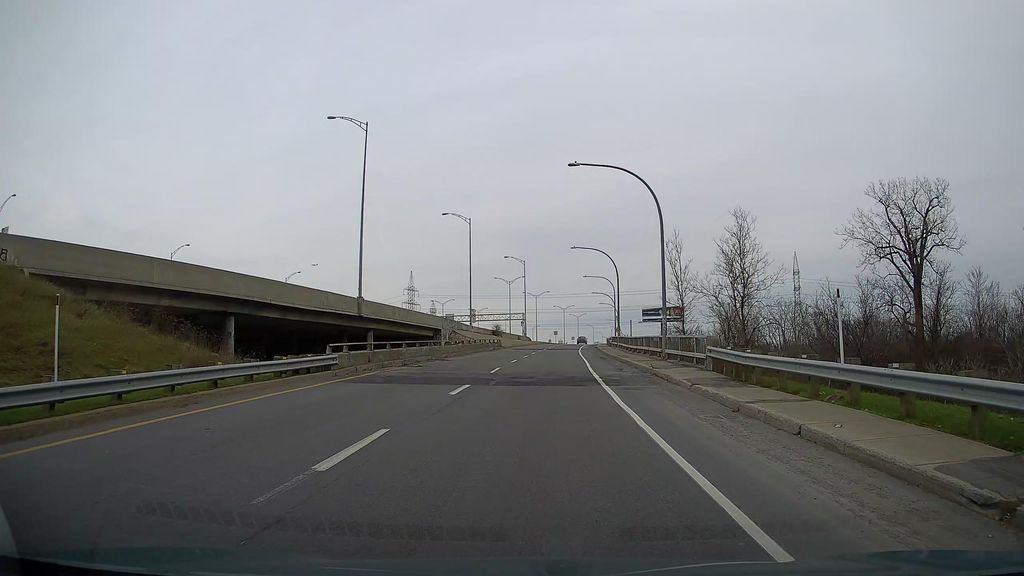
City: montreal